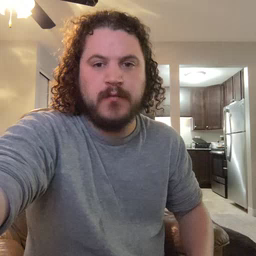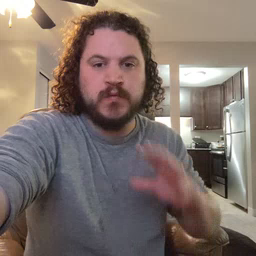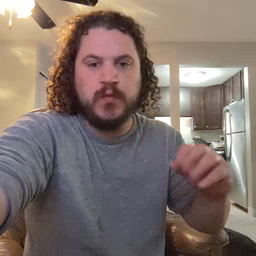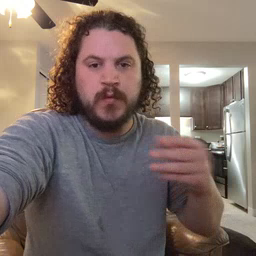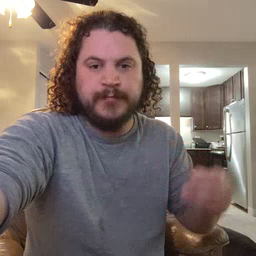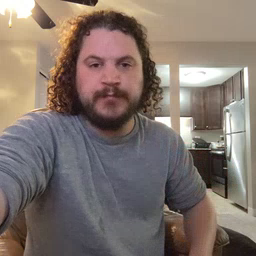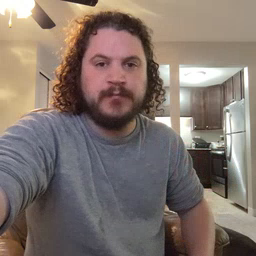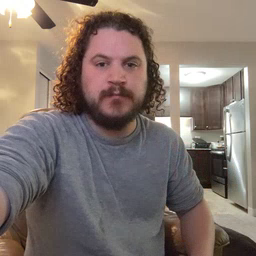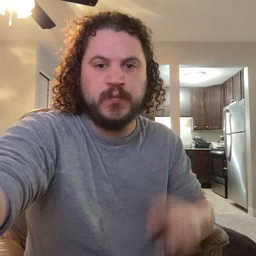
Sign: story